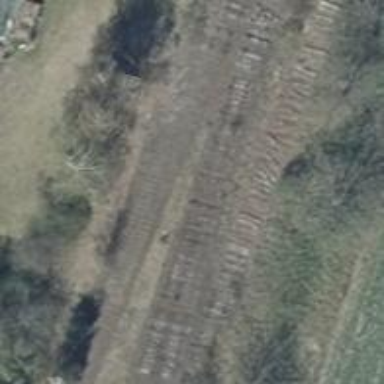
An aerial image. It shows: Abandoned railway siding.